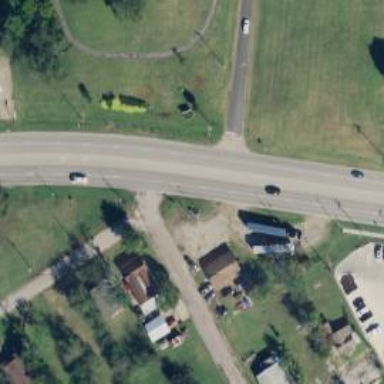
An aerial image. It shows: Primary highway.